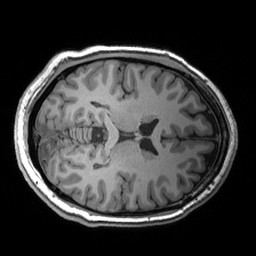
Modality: T1w
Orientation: axial
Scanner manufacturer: siemens
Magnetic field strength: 3 T
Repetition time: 2.53 s
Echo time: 0.00299 s